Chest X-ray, AP view. Patient: 46 years old, sex M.
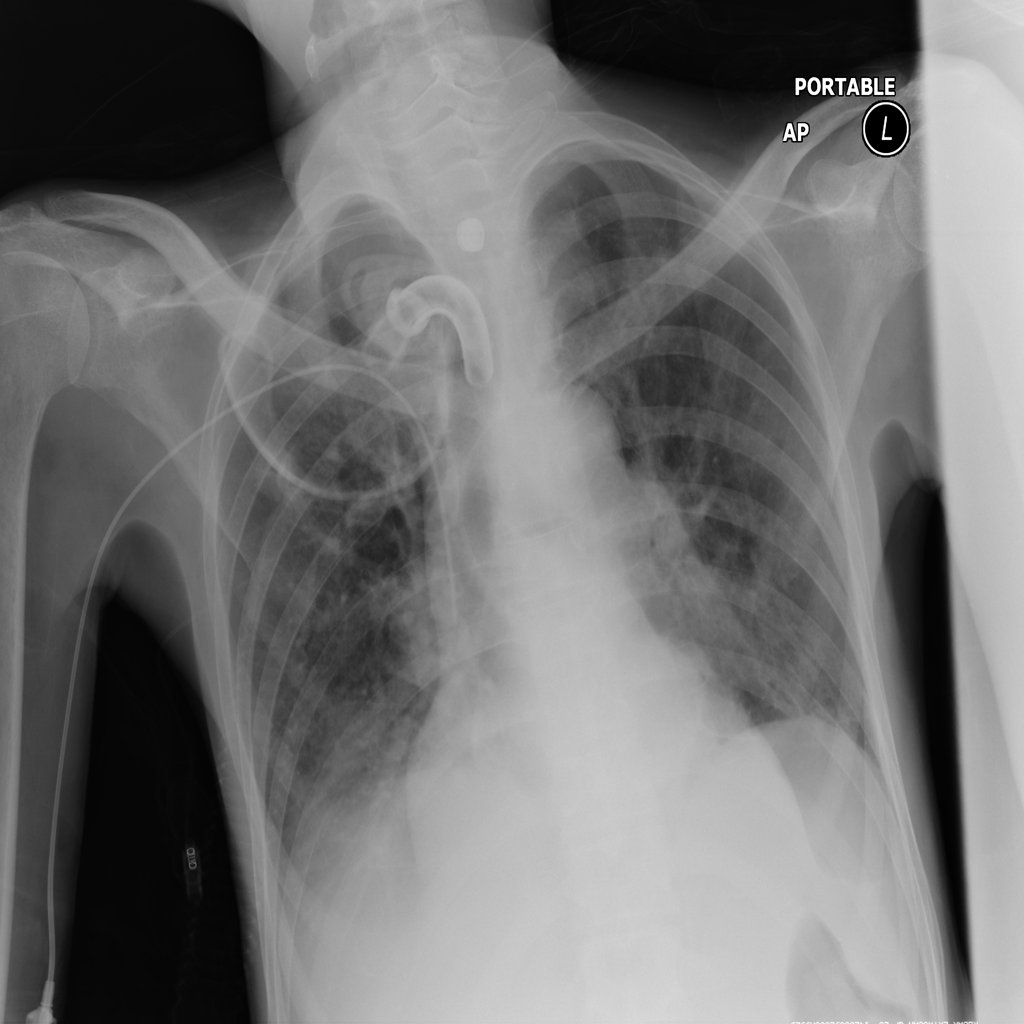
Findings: No Finding